Field crop: maize
Growth stage: 2
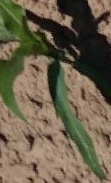
Species: maize